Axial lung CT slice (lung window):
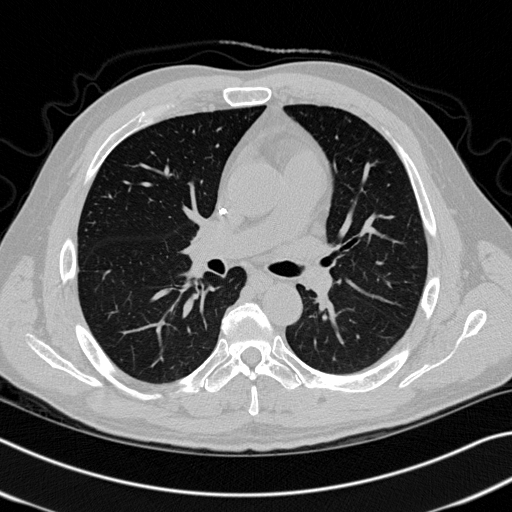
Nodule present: no